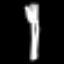
Label: fork